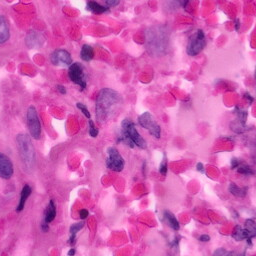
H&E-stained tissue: Pancreatic